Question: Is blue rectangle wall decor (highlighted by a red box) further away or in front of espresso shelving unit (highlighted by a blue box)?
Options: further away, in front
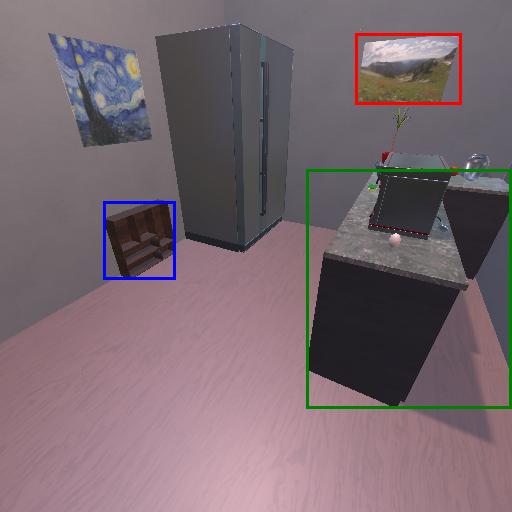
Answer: further away